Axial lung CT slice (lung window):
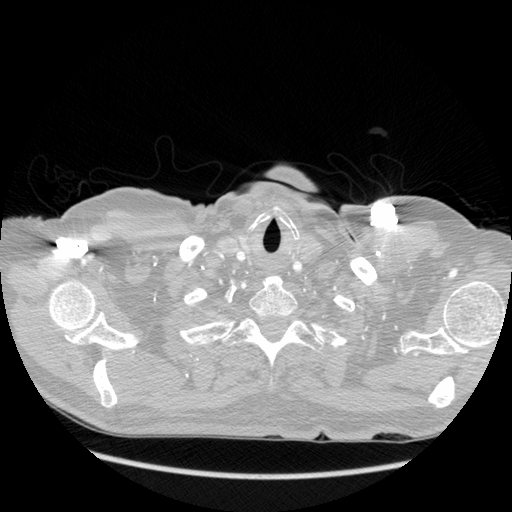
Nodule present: no